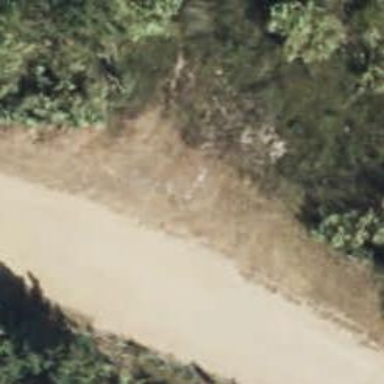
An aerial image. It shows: Residential road with dirt surface.